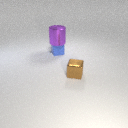
small brown metal cube in front of small blue rubber cube